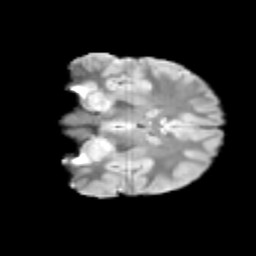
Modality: T2w
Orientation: coronal
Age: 10
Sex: male
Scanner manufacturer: siemens
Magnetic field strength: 3 T
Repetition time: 3.8 s
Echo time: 0.07 s